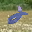
Label: 2